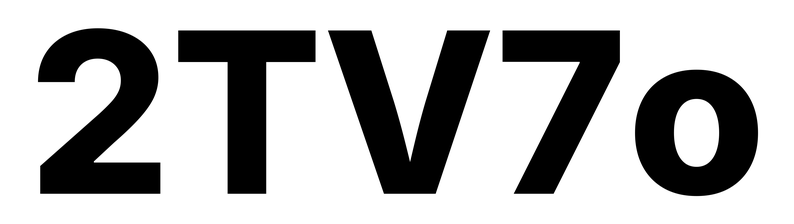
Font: Inter_ExtraBold